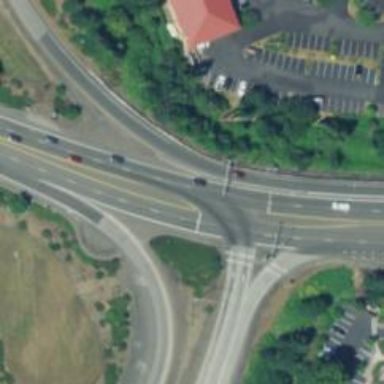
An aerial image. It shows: Primary highway with asphalt surface. There is sidewalk on the left.